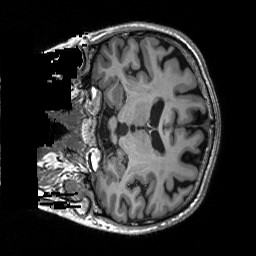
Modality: T1w
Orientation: coronal
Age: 71
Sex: male
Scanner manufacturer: siemens
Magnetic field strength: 3 T
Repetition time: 2.5 s
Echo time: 0.00248 s